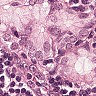
Metastatic tissue present: yes